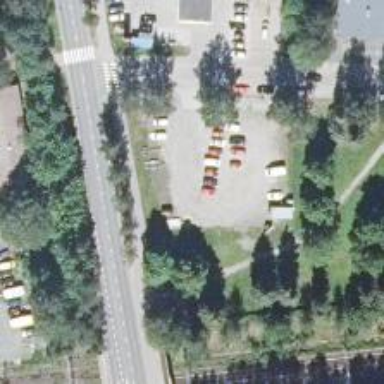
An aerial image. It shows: Car rental facility.